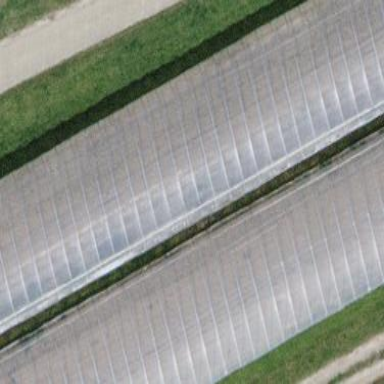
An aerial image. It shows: Greenhouse.